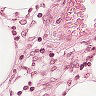
Metastatic tissue present: no